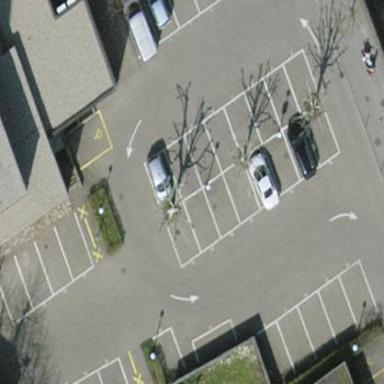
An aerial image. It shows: Parking area with surface.